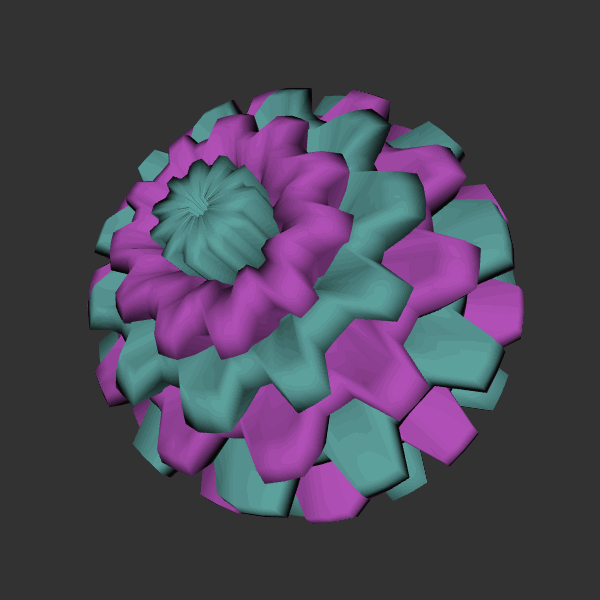
Background: dark